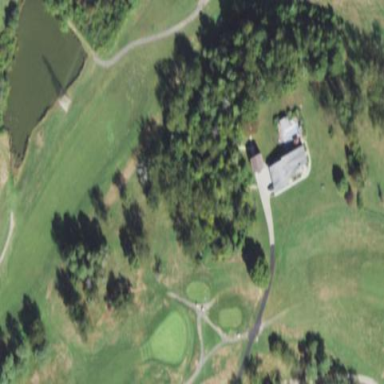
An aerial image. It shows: Rough area on grassy golf course.